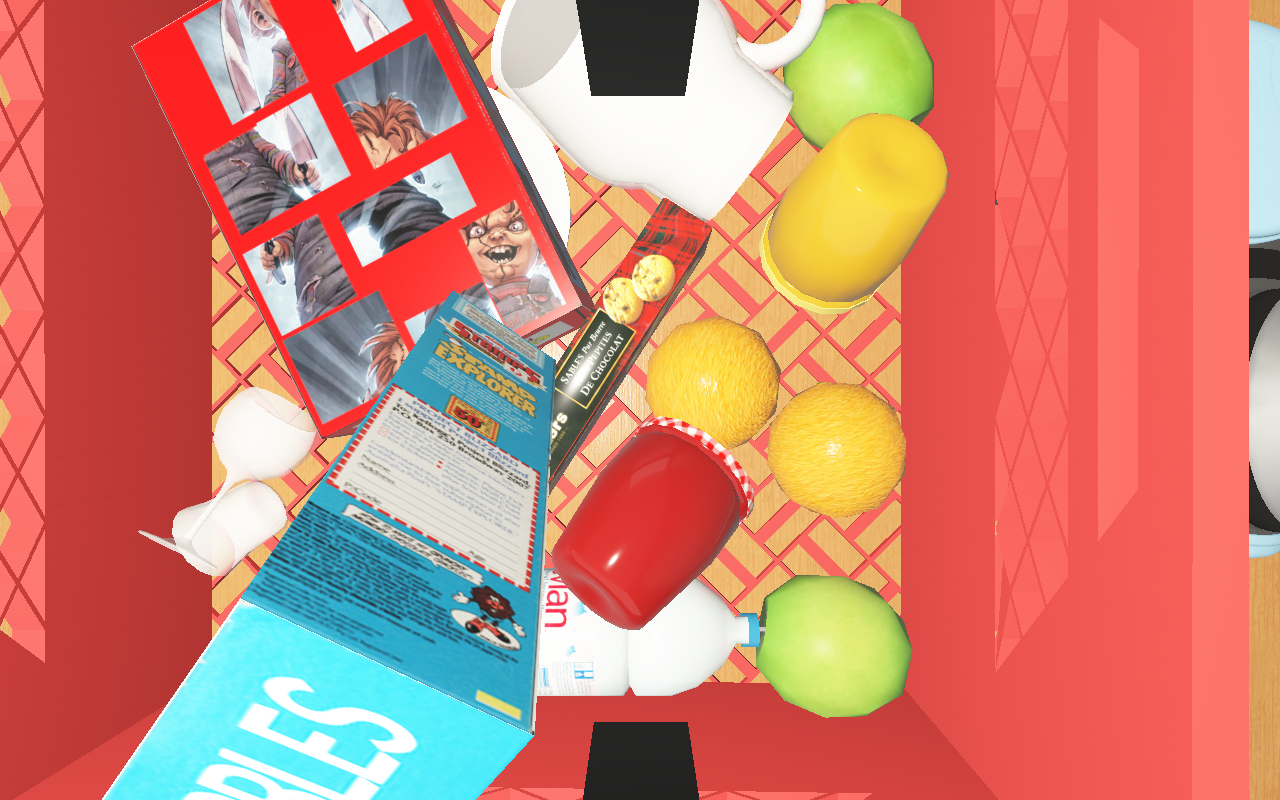
Objects in the scene:
apple
apple
orange
cereal box
cereal box